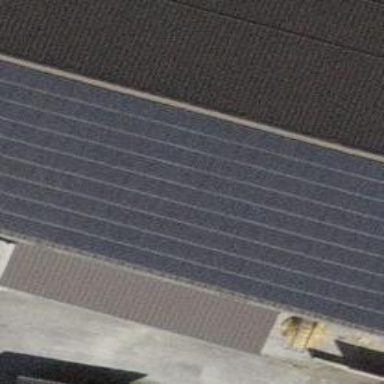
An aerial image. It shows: Solar power generator.